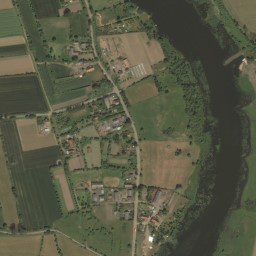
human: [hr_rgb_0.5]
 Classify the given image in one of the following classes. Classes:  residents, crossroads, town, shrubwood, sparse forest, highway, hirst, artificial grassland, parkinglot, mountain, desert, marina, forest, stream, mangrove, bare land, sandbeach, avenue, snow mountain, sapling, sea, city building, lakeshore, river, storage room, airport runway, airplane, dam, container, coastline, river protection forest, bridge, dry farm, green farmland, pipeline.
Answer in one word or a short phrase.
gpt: river